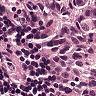
Metastatic tissue present: yes